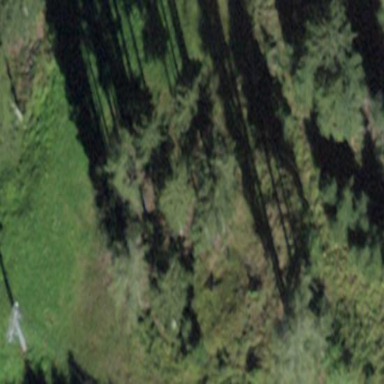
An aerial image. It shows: Forest area.